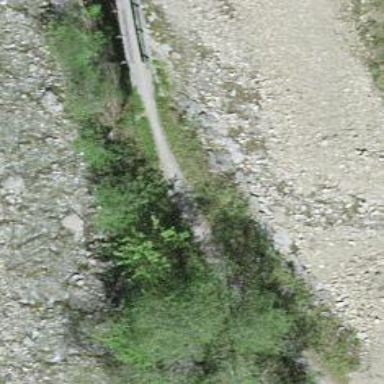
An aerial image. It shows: Gravel track with bridge. The track has grade3 tracktype.